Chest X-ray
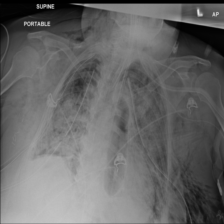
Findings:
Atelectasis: negative
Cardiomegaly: negative
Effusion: negative
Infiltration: negative
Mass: negative
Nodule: negative
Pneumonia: negative
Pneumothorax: positive
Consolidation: negative
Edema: negative
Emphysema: positive
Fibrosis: negative
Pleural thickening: negative
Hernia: negative